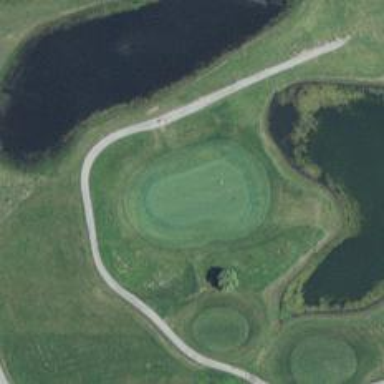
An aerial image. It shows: Golf hole.